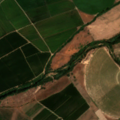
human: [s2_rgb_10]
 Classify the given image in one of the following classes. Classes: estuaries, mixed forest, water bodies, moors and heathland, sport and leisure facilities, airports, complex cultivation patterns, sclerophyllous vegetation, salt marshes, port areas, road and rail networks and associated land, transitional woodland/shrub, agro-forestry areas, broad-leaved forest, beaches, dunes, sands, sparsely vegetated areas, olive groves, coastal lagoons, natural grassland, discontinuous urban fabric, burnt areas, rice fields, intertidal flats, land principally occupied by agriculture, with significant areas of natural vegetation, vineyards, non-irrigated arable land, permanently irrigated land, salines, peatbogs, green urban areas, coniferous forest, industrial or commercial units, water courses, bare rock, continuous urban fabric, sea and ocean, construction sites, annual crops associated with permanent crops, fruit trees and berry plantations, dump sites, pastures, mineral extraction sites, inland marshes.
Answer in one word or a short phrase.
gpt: permanently irrigated land, rice fields